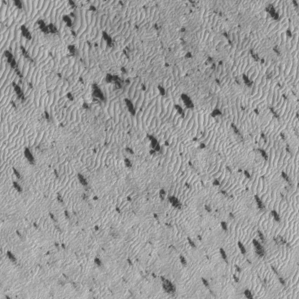
Label: frost